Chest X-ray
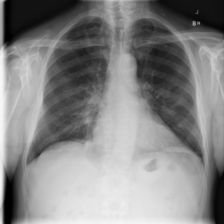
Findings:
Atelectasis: negative
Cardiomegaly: negative
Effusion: negative
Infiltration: negative
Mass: negative
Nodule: negative
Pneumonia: negative
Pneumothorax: negative
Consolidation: negative
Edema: negative
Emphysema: negative
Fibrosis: negative
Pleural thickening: negative
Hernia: negative